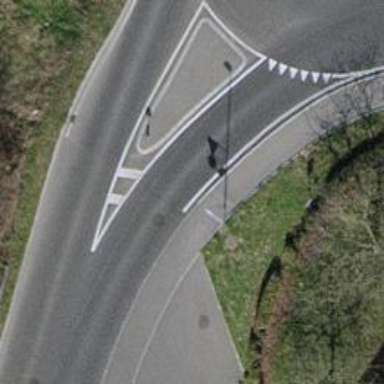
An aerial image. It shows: Tertiary road with asphalt surface and designated cycle lane.